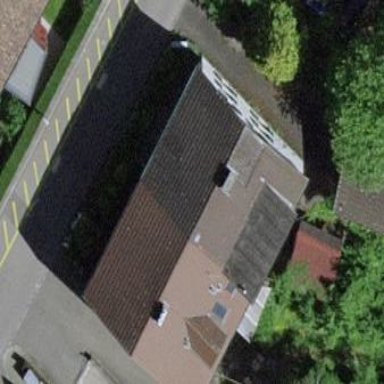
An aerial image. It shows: Simple and straightforward house.